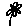
Label: flower